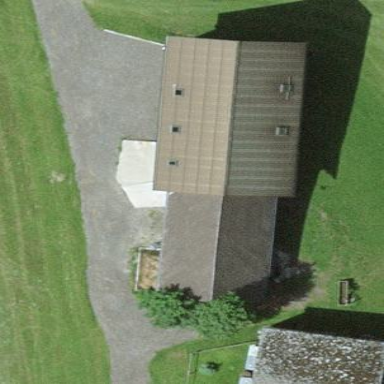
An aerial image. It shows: Farm auxiliary building with gabled roof.